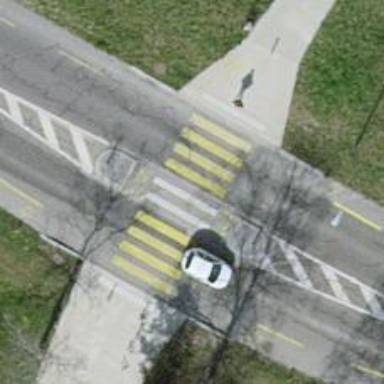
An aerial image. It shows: Secondary road with asphalt surface and dedicated cycle lane.